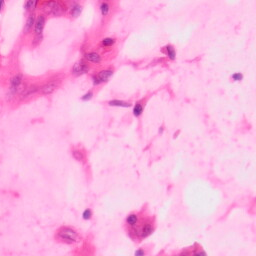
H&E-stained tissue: Colon